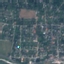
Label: Residential